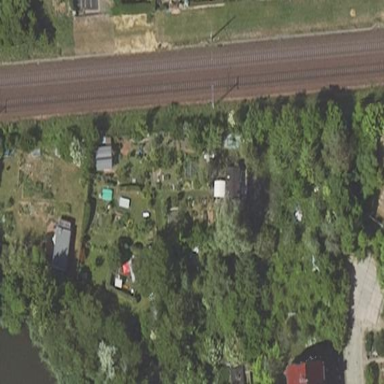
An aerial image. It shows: Allotments area.